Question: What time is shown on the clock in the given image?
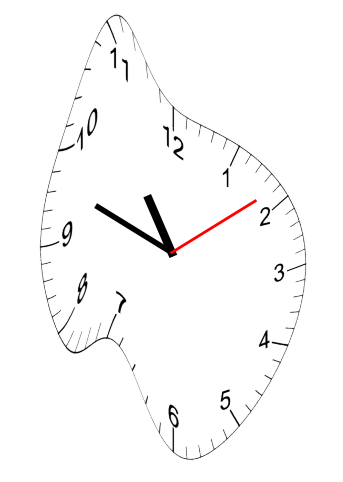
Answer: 10:48:09